RGB frame:
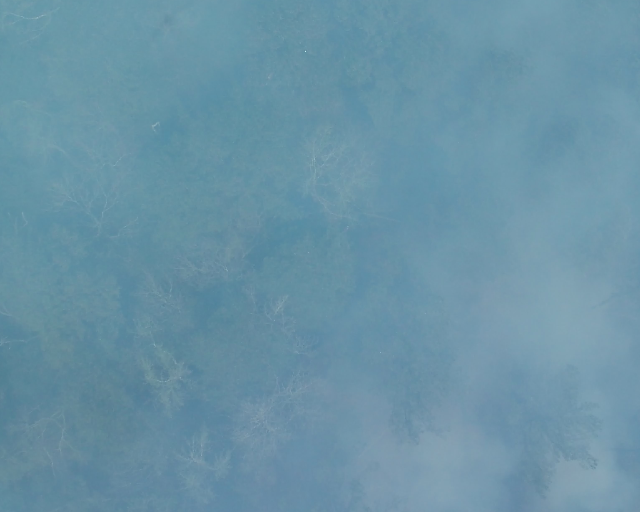
Thermal frame:
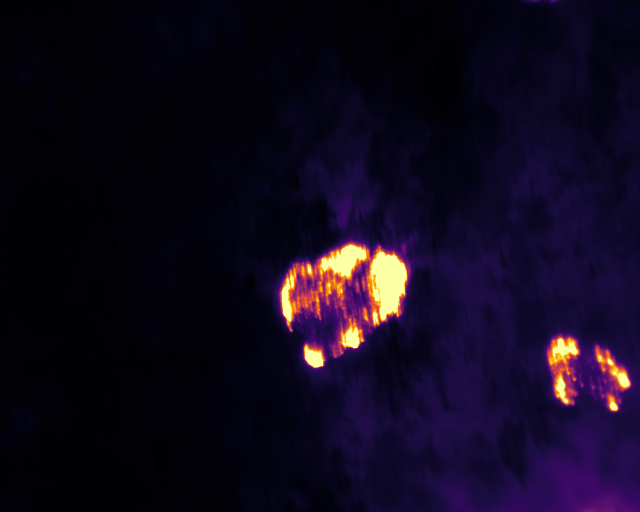
Captured: 2026-02-26 02:28:28
Pixels at or above 80 °C: 9525 (fraction of frame: 0.02907)